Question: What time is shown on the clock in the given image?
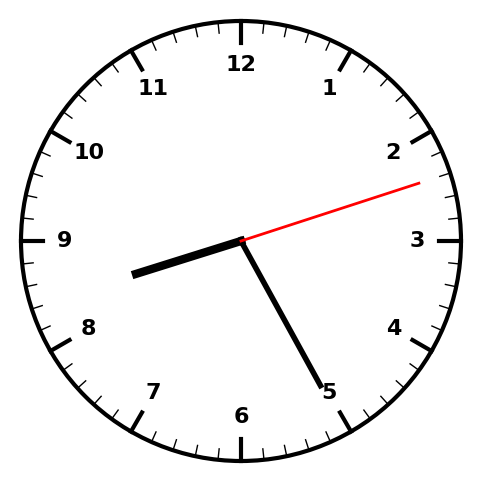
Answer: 08:25:12